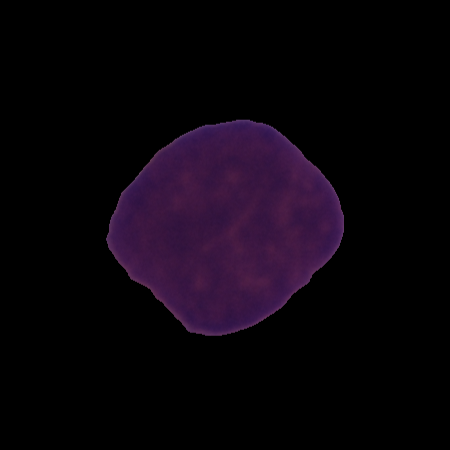
Label: cancer